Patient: sex F, age 48
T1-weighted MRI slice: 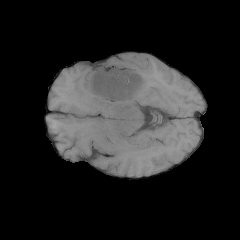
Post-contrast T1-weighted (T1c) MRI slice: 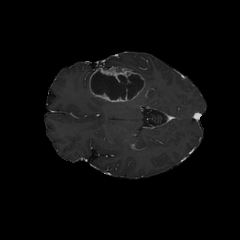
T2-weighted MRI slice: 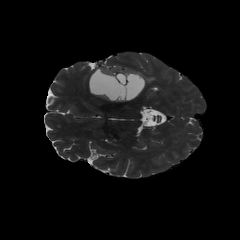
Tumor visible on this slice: yes
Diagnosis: Glioblastoma, IDH-wildtype
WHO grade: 4